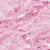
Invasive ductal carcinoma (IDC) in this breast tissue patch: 0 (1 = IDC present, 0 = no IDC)